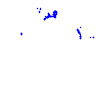
Particle: proton